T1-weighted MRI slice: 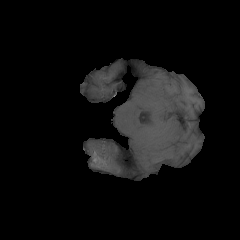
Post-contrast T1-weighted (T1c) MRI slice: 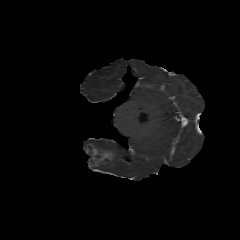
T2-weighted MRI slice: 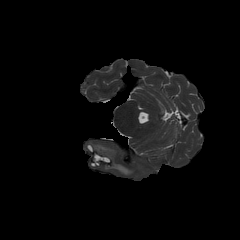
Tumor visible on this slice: yes